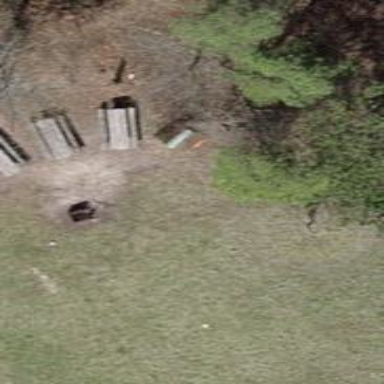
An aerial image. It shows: Picnic table located in leisure land area.